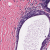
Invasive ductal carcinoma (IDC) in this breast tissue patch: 0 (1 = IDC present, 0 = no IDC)